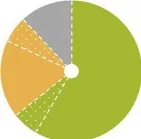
Proportions of food items acquired from each type of food environment per dietary diversity group (A-K), reported in a diet quality questionnaire in San Din Daeng village, Thailand (n = 31; 240 food items). 'Shared' refers to food items acquired from food sharing.
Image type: pathology (immunostaining)